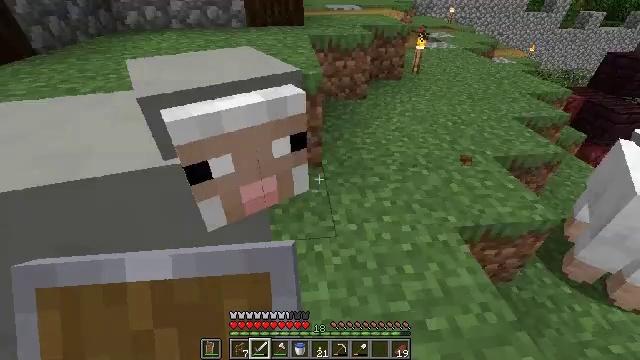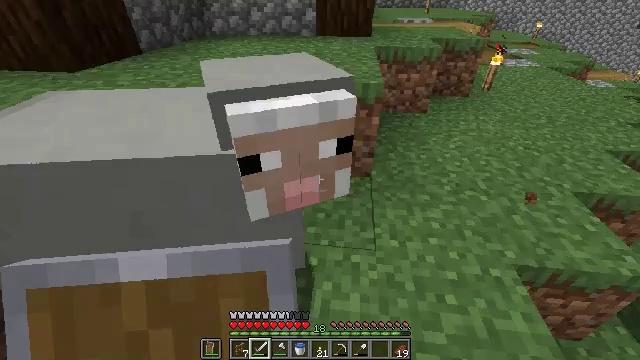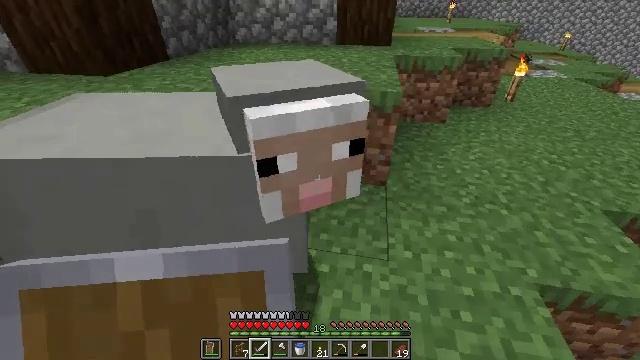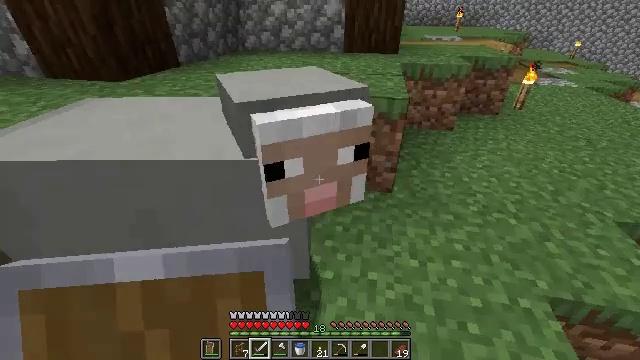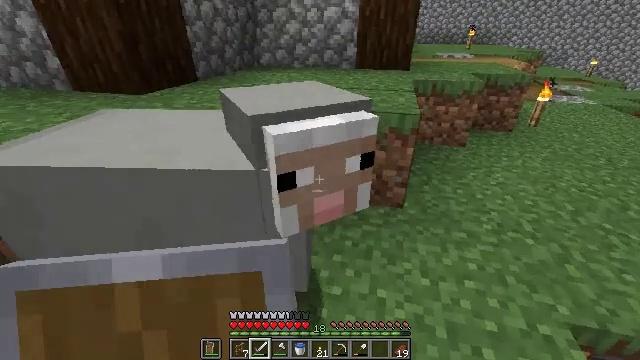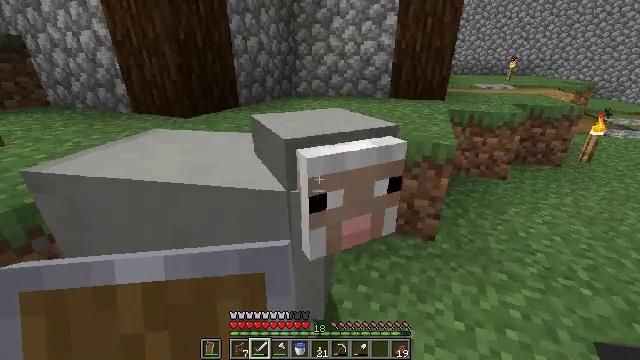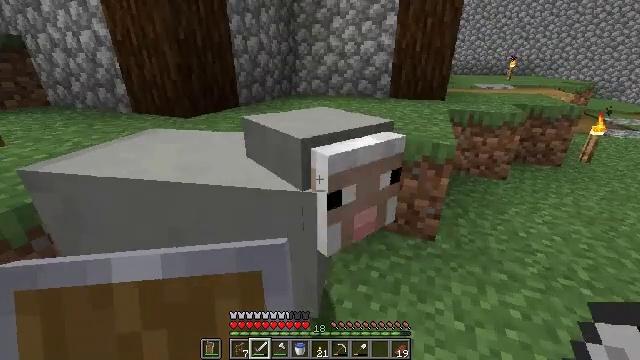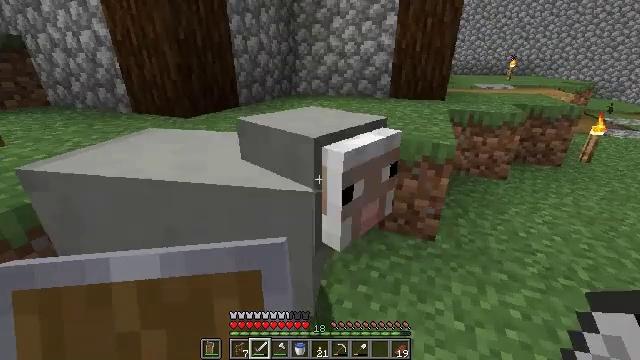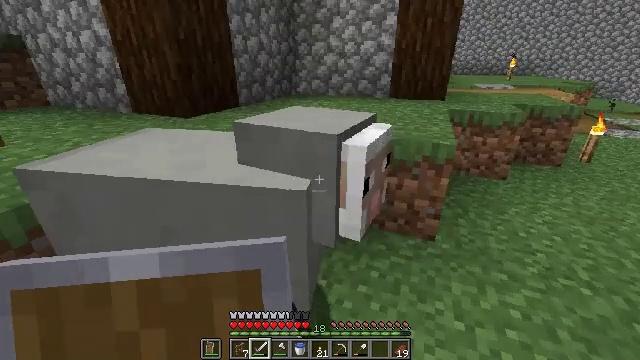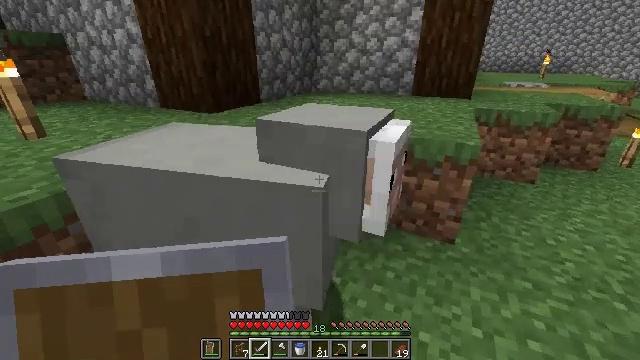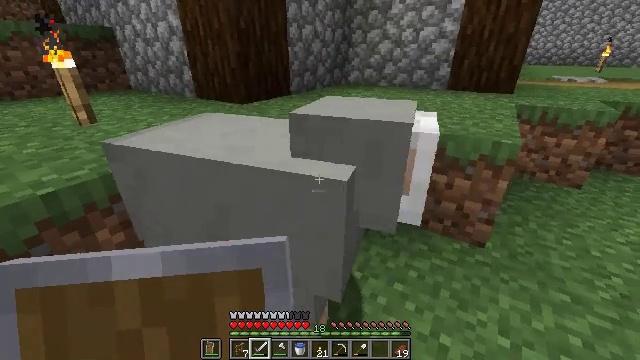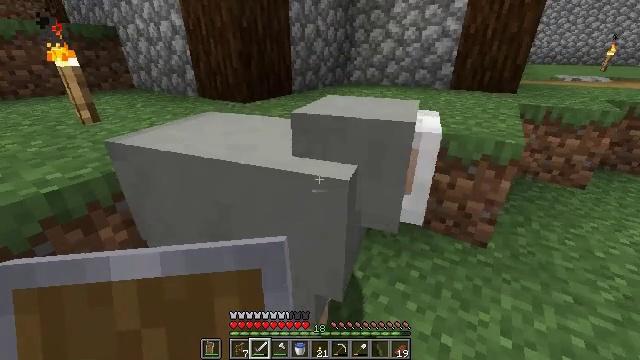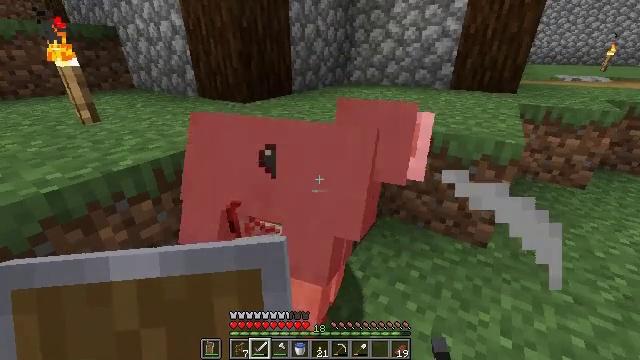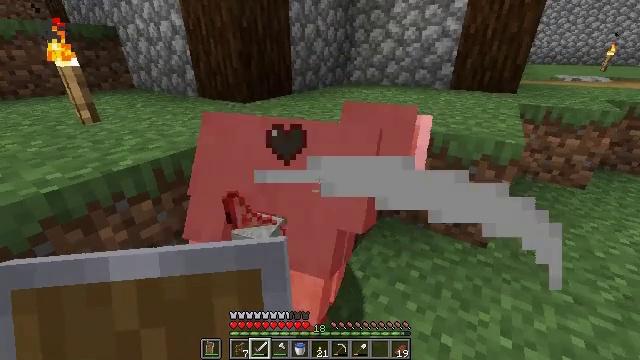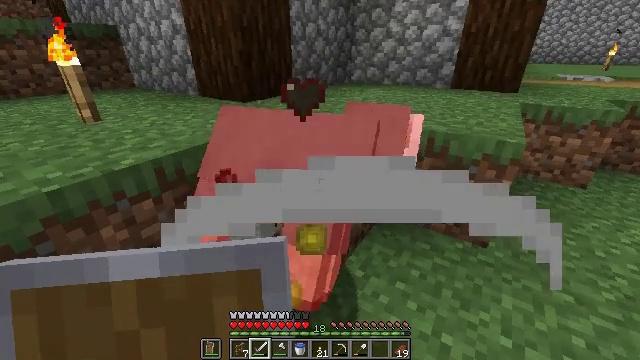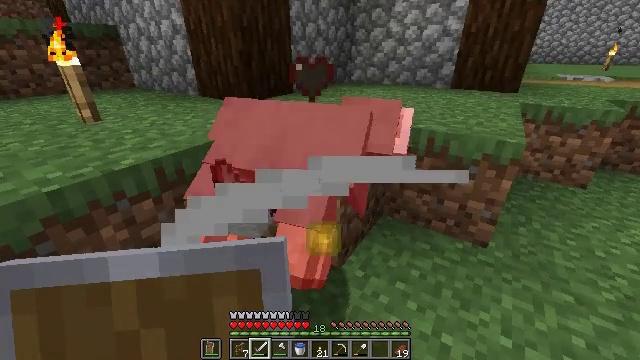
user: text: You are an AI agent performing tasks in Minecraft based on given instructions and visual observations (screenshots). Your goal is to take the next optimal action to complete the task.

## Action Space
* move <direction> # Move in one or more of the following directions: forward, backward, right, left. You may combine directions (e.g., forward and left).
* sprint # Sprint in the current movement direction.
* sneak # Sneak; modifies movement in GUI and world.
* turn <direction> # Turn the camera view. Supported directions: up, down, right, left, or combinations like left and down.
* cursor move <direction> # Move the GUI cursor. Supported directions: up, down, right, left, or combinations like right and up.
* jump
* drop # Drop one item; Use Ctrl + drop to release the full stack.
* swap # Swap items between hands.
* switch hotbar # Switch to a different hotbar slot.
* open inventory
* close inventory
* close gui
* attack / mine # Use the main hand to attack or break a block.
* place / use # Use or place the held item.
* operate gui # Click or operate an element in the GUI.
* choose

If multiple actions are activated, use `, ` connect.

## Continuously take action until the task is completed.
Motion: motion action
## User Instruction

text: Hunt a sheep.
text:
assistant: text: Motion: turn left and up
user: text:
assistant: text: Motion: turn left and up
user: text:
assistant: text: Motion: turn left and up
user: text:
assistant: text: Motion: turn left and up
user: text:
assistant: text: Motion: turn left and up
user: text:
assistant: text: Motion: no_op
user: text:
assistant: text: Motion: attack / mine
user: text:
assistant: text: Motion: attack / mine
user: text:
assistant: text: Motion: turn left, attack / mine
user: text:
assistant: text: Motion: turn left and down
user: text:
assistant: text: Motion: no_op
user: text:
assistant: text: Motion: no_op
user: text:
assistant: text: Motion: no_op
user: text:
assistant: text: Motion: no_op
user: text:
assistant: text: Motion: no_op
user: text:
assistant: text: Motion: no_op
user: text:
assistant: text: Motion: no_op
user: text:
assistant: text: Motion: no_op
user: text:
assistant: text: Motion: no_op
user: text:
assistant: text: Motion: no_op
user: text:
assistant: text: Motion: no_op
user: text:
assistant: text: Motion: move forward, turn right
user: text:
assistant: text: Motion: move forward and move left, turn right and up
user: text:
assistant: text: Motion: move forward and move left, turn right and up
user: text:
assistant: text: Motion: move forward and move left, turn right
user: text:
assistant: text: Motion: move forward and move left, turn right and down
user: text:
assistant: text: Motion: move forward and move left, turn right and down
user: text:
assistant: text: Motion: move forward and move left, turn right
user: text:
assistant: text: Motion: move forward and move left, turn right
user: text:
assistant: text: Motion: turn right